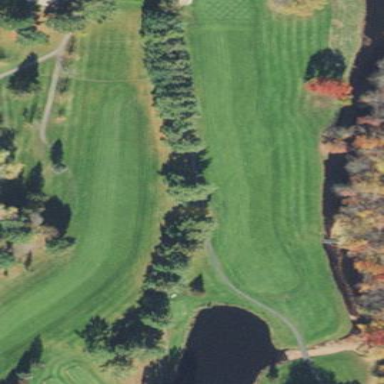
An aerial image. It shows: Picturesque scene of golf course with lateral water hazard.